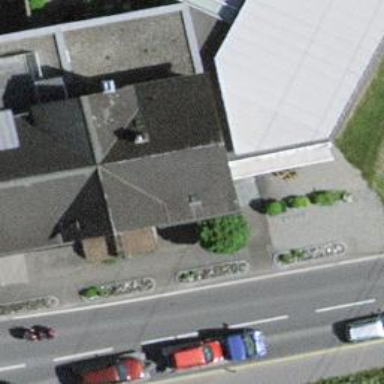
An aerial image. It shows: Restaurant.